Question: I have some graphs in graphite which sometimes render with their top chopped off, see example below. How can I prevent this? The yMax parameter does not work for me because I don't know a max ahead of time.

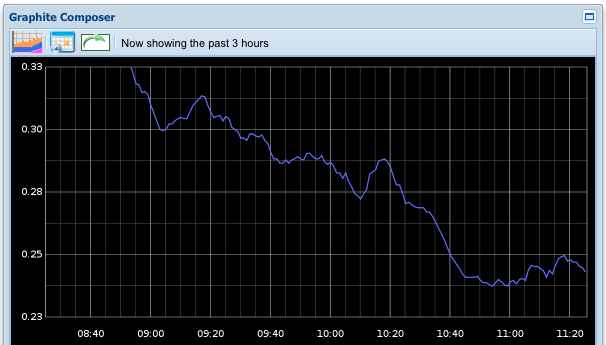
Answer: I had encountered the same problem and found that even setting explicit yMax cannot work-around it (unless larger enough to cross the next "step").
Had come up with a fix quickly, see <URL>.